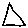
Label: triangle